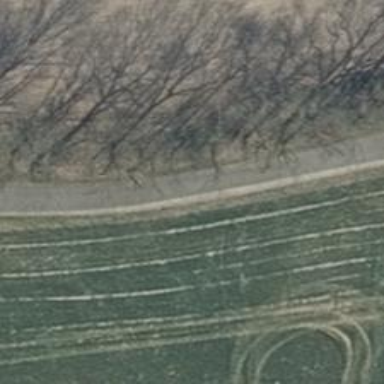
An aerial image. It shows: Row of deciduous broadleaved trees.